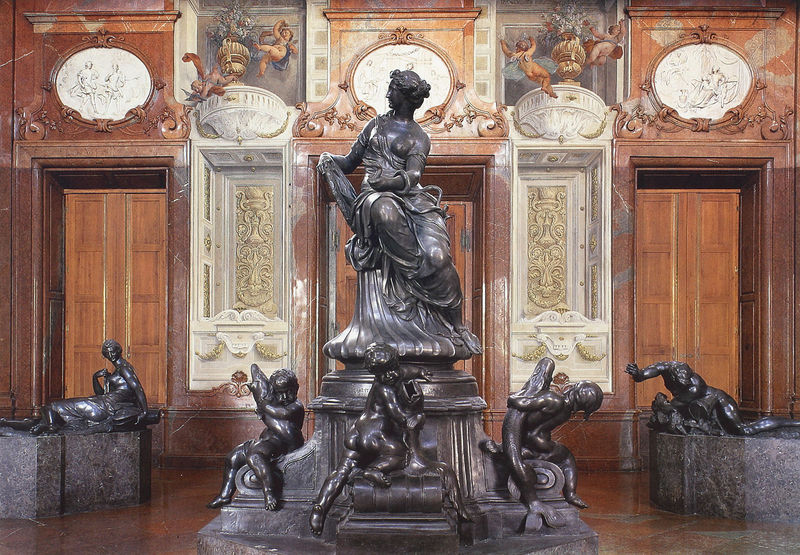
Titel: Mehlmarktsbrunnen
Künstler: Georg Raphael Donner
Institution: Wien, Österreichische Galerie
Schlagwörter: dunkel, kampf, kopf, sitzen, braun, brust, frau, marmor, raum, schwarz, malerei, falten, sockel, stein, gewand, haare, drei, brunnen, kinder, engel, skulptur, italien, türen, parkett, metall, vasen, knie, foto, schlange, fisch, skulpturen, museum, putten, allegorien, putti, ensemble, fische, medaillons, delfine, bernini, skulpturengruppe, brunnenfiguren, najaden, villa borghese